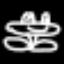
Label: frog